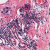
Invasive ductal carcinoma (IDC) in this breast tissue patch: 0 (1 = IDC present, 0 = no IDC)